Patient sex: F
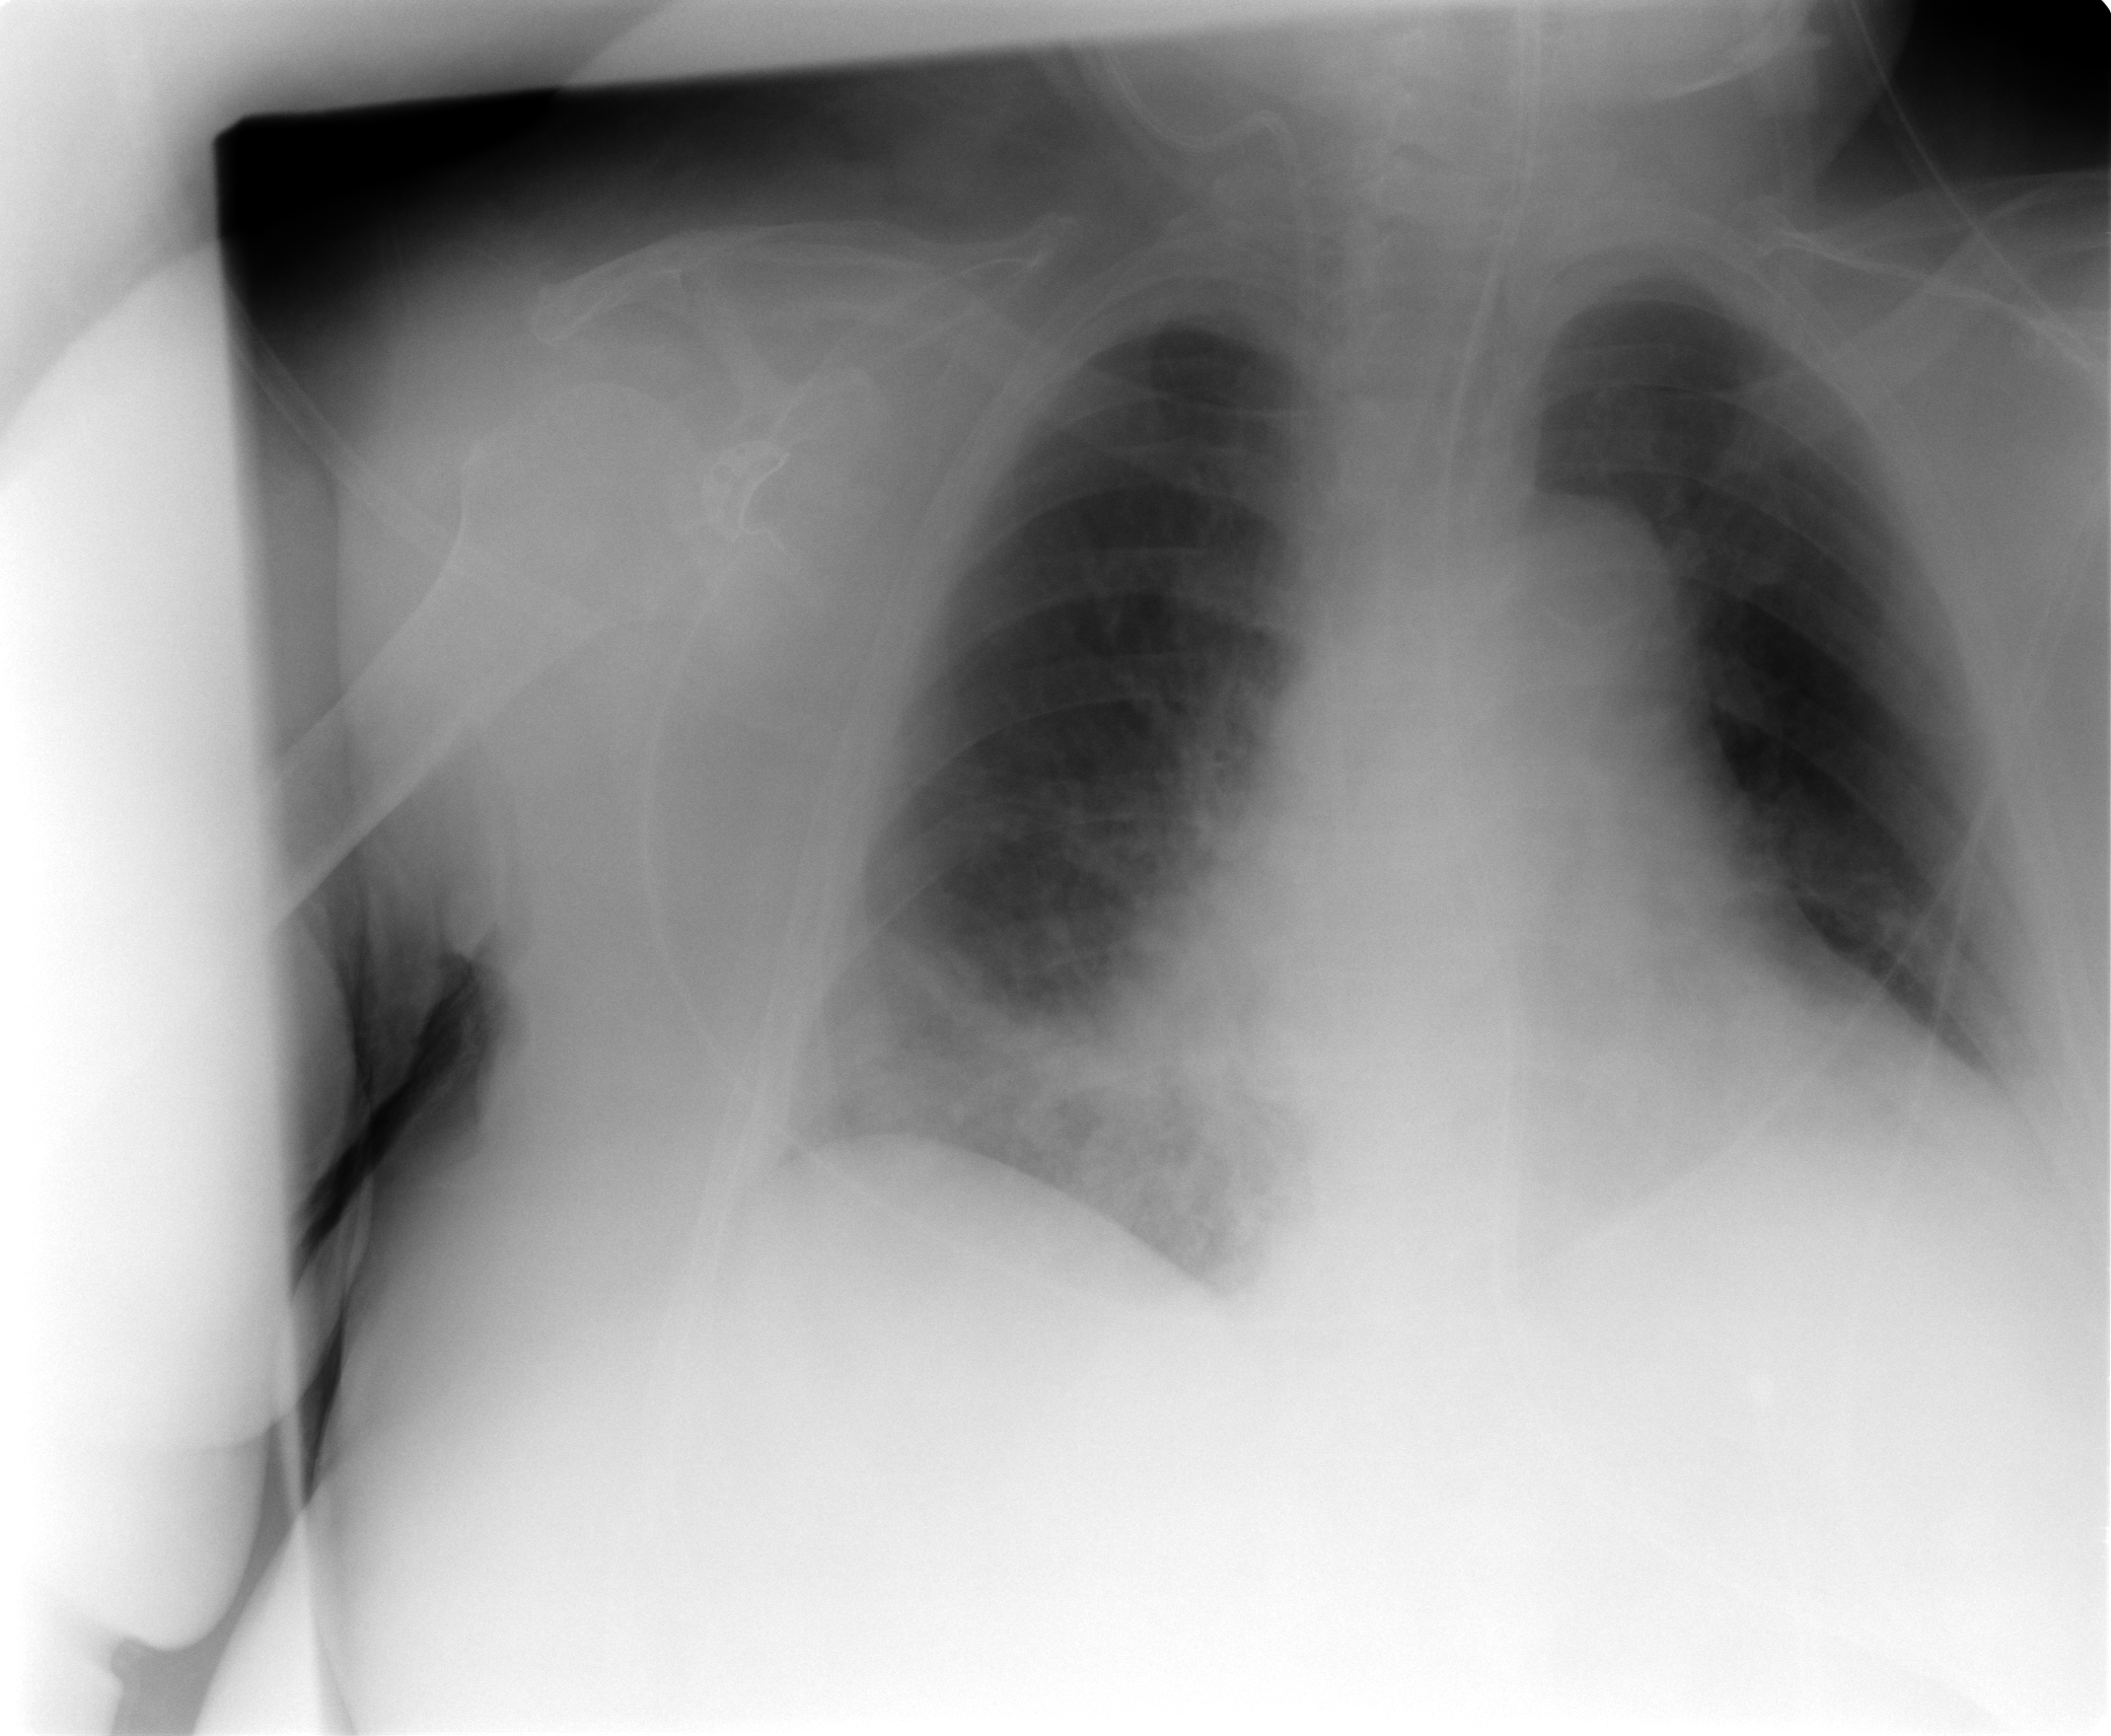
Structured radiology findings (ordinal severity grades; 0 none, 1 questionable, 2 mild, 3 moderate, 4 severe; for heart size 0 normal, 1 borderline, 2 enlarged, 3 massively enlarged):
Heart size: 1
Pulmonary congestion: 2
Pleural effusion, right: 0
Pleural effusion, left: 0
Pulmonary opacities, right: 0
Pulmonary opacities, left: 0
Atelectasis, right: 2
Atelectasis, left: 2